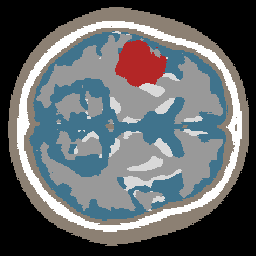
Label: lesion